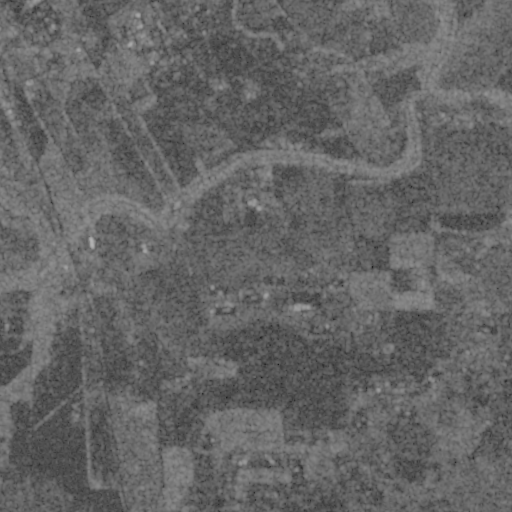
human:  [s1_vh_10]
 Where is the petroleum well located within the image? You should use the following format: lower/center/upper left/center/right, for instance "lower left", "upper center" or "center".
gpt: The petroleum well is located in the lower right of the image.
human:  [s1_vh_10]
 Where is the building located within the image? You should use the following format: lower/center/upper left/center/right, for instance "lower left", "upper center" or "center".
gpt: The building is located in the upper left of the image.
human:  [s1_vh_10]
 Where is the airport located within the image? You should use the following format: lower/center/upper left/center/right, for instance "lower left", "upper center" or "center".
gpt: There is no airport in the image.

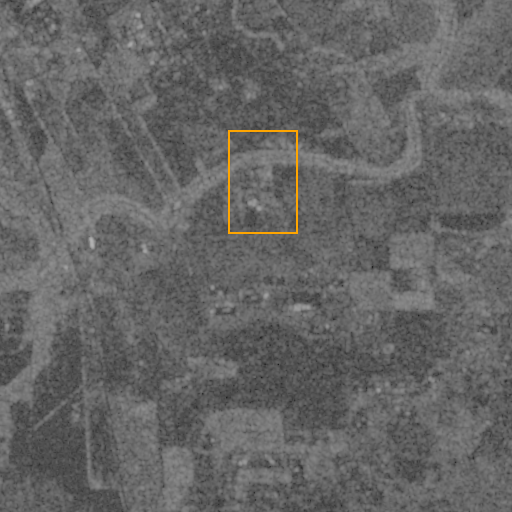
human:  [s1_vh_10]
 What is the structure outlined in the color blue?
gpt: There is no blue outline.
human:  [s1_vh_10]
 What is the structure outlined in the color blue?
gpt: There is no structure outlined in blue.